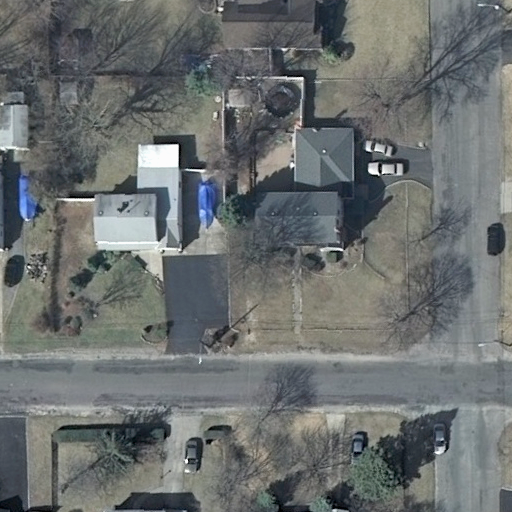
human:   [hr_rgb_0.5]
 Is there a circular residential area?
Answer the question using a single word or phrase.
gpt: no

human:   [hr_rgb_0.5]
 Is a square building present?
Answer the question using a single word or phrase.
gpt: no

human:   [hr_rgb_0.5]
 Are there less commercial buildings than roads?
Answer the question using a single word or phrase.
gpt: yes

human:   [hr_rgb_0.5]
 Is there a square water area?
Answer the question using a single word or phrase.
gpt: no

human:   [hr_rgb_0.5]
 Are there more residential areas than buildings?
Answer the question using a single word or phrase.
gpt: no

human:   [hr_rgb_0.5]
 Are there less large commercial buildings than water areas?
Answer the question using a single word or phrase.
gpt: no

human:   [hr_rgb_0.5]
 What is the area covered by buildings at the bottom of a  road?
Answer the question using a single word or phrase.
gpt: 0m2

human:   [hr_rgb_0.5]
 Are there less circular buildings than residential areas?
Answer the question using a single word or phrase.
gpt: yes

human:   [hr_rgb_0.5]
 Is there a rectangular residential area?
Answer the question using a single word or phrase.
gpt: yes

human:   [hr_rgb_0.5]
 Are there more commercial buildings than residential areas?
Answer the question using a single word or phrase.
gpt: no

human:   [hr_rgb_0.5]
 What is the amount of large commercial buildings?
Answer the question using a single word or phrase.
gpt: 0

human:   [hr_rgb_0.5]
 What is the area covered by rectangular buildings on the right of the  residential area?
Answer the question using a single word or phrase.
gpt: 438m2

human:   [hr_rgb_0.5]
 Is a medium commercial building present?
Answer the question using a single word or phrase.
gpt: no

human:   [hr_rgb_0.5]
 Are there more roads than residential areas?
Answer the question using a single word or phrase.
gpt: yes

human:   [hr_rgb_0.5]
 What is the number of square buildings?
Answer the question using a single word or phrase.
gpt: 0

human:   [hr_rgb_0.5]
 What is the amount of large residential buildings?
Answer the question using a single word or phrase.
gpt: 0

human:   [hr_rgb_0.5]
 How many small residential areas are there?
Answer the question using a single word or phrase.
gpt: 0

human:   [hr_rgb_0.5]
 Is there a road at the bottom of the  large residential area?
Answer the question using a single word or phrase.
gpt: no

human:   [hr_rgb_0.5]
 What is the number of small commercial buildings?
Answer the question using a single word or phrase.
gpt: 0

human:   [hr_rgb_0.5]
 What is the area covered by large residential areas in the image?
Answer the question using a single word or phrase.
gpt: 10599m2

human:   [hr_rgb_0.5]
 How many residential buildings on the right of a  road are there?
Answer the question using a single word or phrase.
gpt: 0

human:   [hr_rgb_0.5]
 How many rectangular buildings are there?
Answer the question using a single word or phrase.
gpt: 3

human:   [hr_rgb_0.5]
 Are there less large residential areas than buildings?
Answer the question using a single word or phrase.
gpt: yes

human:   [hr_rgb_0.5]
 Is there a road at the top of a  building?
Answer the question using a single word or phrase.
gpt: no

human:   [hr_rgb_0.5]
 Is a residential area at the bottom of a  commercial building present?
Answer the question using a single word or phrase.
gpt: no

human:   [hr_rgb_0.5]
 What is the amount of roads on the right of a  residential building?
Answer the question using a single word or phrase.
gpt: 1

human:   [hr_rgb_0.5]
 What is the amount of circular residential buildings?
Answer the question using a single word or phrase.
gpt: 0

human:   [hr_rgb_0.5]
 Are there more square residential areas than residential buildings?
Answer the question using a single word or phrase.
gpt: no

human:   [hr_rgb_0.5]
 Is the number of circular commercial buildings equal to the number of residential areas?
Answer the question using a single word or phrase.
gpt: no

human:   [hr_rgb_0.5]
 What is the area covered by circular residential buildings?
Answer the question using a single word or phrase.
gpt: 0m2

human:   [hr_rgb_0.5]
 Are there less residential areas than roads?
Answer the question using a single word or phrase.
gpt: yes

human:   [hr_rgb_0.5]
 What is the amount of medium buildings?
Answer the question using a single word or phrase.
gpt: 3

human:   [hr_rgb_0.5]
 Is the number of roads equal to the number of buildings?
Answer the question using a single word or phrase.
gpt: no

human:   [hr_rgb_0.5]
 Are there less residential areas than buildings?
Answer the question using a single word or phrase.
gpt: yes

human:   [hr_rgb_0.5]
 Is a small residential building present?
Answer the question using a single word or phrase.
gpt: no

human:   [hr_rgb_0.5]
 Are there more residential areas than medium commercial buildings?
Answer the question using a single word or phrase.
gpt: yes